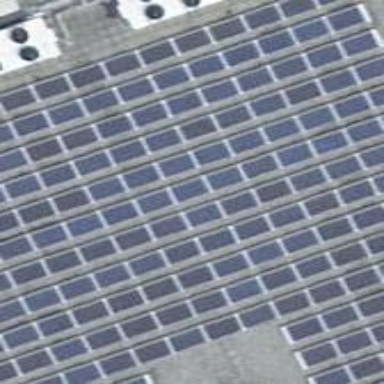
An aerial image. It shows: Solar power generator using photovoltaic panels.